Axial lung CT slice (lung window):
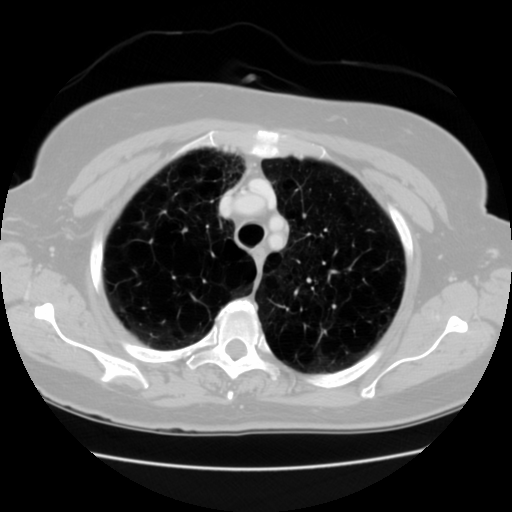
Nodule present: no